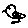
Label: bird